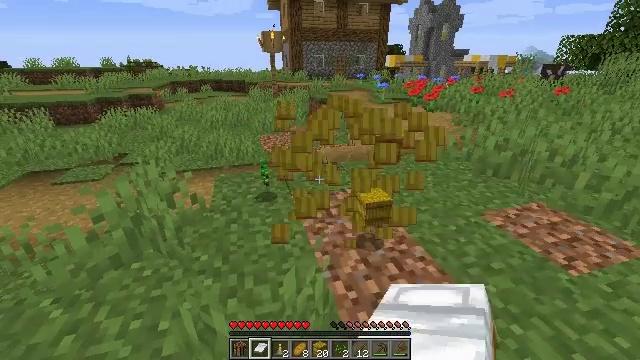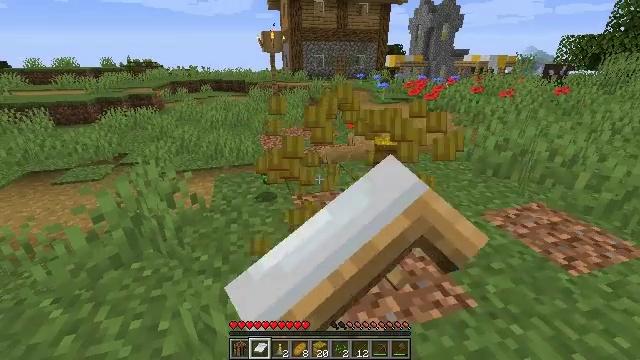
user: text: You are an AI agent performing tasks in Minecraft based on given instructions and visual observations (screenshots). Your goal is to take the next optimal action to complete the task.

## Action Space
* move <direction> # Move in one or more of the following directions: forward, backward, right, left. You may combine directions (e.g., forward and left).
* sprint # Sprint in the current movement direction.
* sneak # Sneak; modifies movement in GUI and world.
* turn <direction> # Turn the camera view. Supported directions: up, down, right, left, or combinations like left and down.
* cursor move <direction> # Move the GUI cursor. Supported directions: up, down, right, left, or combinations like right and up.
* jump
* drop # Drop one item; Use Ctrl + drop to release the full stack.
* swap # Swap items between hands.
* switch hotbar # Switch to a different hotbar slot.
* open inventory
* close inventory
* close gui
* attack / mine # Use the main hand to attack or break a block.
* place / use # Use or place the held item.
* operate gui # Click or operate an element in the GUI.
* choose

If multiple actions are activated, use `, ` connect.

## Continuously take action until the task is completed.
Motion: motion action
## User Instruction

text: Break the hay block to collect it.
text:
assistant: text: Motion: attack / mine
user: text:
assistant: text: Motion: attack / mine